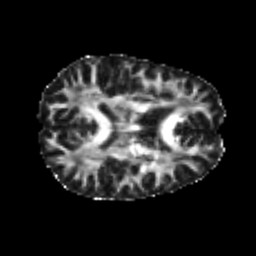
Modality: FA
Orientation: axial
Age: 23
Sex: male
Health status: healthy
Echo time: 0.074 s